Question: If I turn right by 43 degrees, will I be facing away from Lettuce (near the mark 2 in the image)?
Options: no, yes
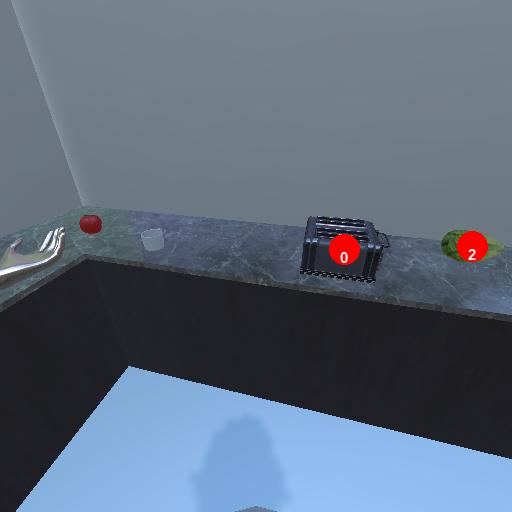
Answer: no